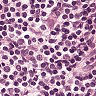
Metastatic tissue present: no